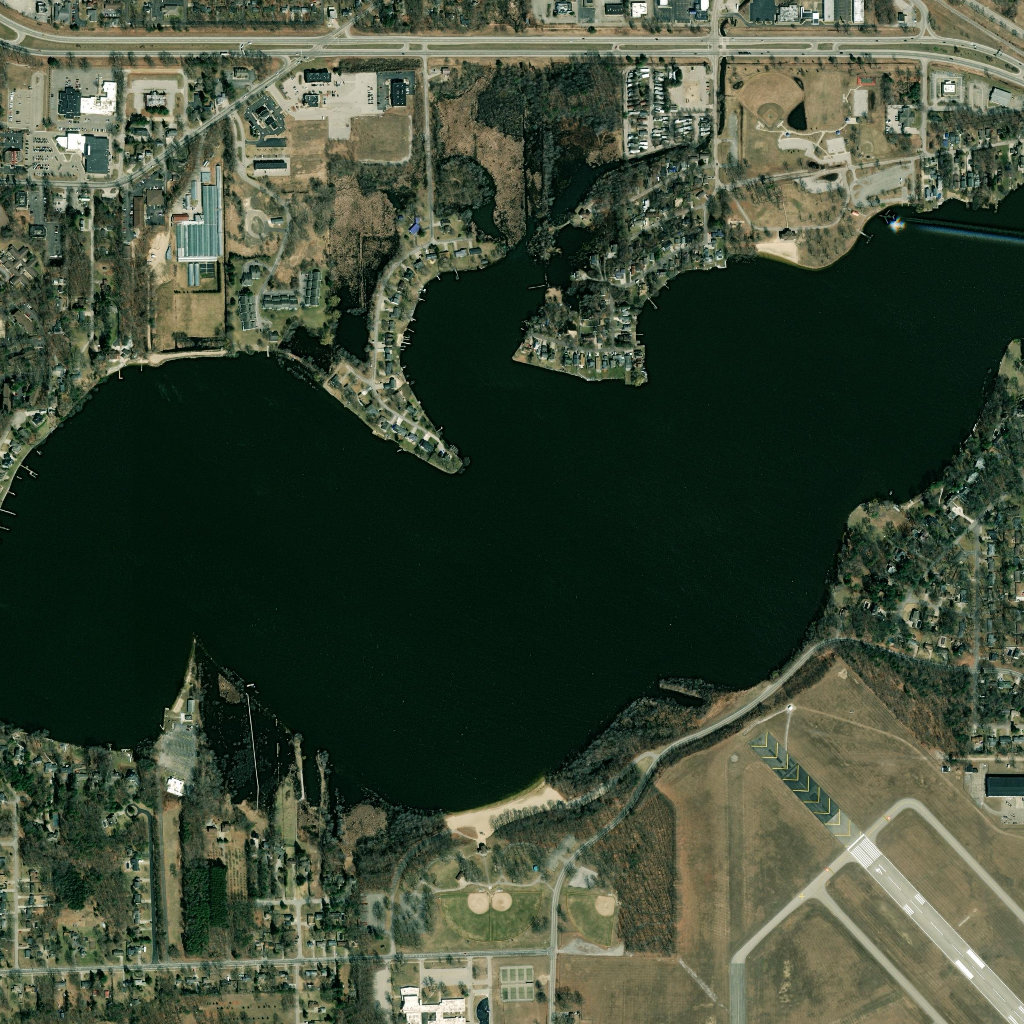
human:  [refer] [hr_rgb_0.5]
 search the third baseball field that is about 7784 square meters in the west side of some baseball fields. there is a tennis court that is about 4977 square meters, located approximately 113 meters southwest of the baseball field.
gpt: <box>[[55, 87, 60, 92, 0]]</box>

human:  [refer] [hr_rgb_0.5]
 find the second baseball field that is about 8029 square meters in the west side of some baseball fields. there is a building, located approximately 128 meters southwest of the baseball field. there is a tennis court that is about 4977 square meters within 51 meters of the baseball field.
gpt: <box>[[48, 86, 52, 91, 0]]</box>

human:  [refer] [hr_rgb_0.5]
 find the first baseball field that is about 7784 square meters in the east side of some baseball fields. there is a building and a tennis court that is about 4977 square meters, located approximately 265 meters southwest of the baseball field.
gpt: <box>[[55, 87, 60, 92, 0]]</box>